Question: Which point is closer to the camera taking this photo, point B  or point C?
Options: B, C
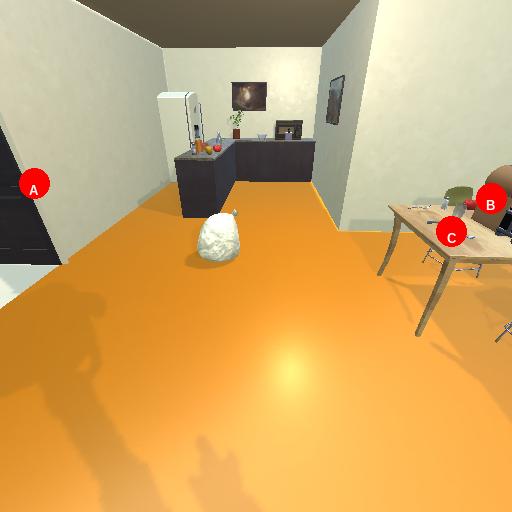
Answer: B